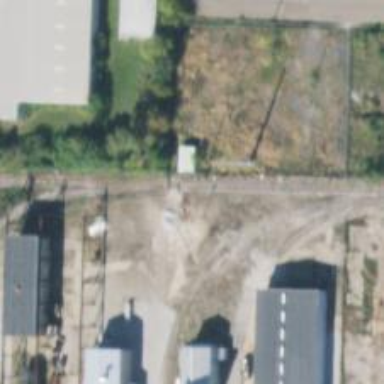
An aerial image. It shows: Railway siding for service.